Question: I changed the appearance of the horizontal slider in jQuery UI to make it large and round, which looks great except the slider goes too far when you move it all the way to the right!

<URL>
How can this be remedied?
'''
<h2 class="demoHeaders">Slider</h2>
<div id="slider"></div>
'''
'''
$(function() {
$( "#slider" ).slider({
range:"min",
value:50
});
});
'''
'''
/*! jQuery UI - v1.10.3 - 2013-06-30
* Copyright 2013 jQuery Foundation and other contributors Licensed MIT */
.ui-widget-overlay {
position: fixed;
top: 0;
left: 0;
width: 100%;
height: 100%;
}
.ui-slider {
position: relative;
text-align: left;
}
.ui-slider .ui-slider-handle { width:50px;
height:50px;
background:url(../images/slider_grabber.png) no-repeat; overflow: hidden;
position:absolute;
top: -4px;
border-style:none; }
.ui-slider .ui-slider-range { position: absolute; z-index: 1; font-size: .7em; display: block; border: 0; background-position: 0 0;
border-radius: 33px 0 0 33px;
}
.ui-slider-horizontal { height: 2.5em; border-radius: 100px !important }
.ui-slider-horizontal .ui-slider-handle { margin-left: -.6em; z-index: 9000; max-width: 95% !important;
border-radius: 100px;}
.ui-slider-horizontal .ui-slider-range {
top: 0;
height: 100%;
}
.ui-slider-horizontal .ui-slider-range-min {
left: 0;
}
.ui-slider-horizontal .ui-slider-range-max {
right: 0;
}
.ui-widget select,
.ui-widget textarea,
.ui-widget button {
font-family: Lucida Grande,Lucida Sans,Arial,sans-serif;
font-size: 1em;
}
.ui-widget-content { border: 1px solid #a6c9e2; background: #daa; color: #222222; }
.ui-widget-content a {
color: #222222;
}
.ui-widget-header { border: 1px solid #4297d7; background: #ada; color: #ffffff; font-weight: bold; border-radius: 33px 0 0 33px; min-width: 33px;}
.ui-widget-header a {
color: #ffffff;
}
/* Interaction states
----------------------------------*/
.ui-state-default,
.ui-widget-content .ui-state-default,
.ui-widget-header .ui-state-default {
border: 1px solid #c5dbec;
background: #dfeffc url(images/ui-bg_glass_85_dfeffc_1x400.png) 50% 50% repeat-x;
font-weight: bold;
color: #2e6e9e;
}
.ui-state-default a,
.ui-state-default a:link,
.ui-state-default a:visited {
color: #2e6e9e;
text-decoration: none;
}
.ui-state-hover,
.ui-widget-content .ui-state-hover,
.ui-widget-header .ui-state-hover,
.ui-state-focus,
.ui-widget-content .ui-state-focus,
.ui-widget-header .ui-state-focus {
border: 1px solid #79b7e7;
background: #d0e5f5 url(images/ui-bg_glass_75_d0e5f5_1x400.png) 50% 50% repeat-x;
font-weight: bold;
color: #1d5987;
}
.ui-state-hover a,
.ui-state-hover a:hover,
.ui-state-hover a:link,
.ui-state-hover a:visited {
color: #1d5987;
text-decoration: none;
}
.ui-state-active,
.ui-widget-content .ui-state-active,
.ui-widget-header .ui-state-active {
border: 1px solid #79b7e7;
background: #f5f8f9 url(images/ui-bg_inset-hard_100_f5f8f9_1x100.png) 50% 50% repeat-x;
font-weight: bold;
color: #e17009;
}
.ui-state-active a,
.ui-state-active a:link,
.ui-state-active a:visited {
color: #e17009;
text-decoration: none;
}
'''
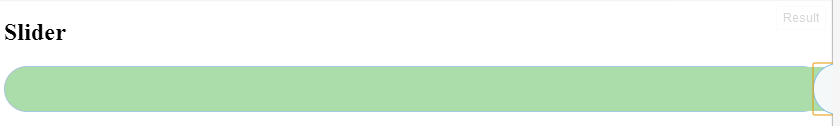
Answer: Fixed it:
<URL>
Here are the steps for resolving this issue:
1. Wrap slider in a div
2. Remove background and border from .ui-widget-content
3. Add background and border from (2) to wrapper div created in (1)
4. Set border-radius on wrapper, if necessary
5. Increase padding-right on wrapper until slider no longer looks like it goes off the track